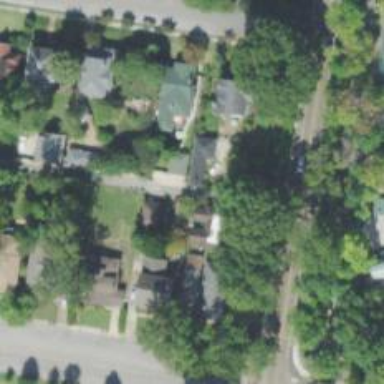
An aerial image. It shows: Alley classified as service road.